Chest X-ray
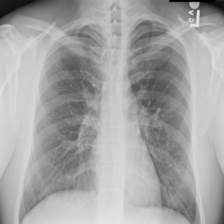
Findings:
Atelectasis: negative
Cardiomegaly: negative
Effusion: negative
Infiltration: negative
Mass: negative
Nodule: negative
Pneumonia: negative
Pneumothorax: negative
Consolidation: negative
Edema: negative
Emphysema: negative
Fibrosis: negative
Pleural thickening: negative
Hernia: negative